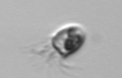
Label: Balanion